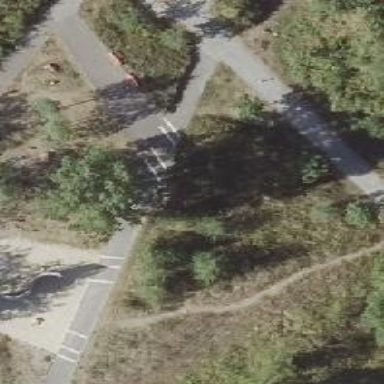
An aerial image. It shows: Asphalt footway.